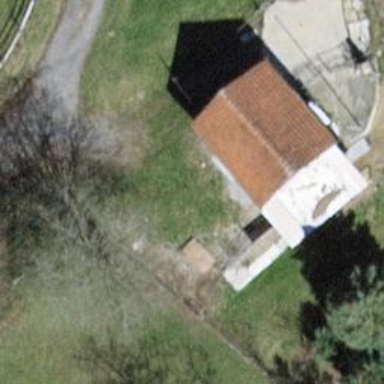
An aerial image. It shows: Shed building.